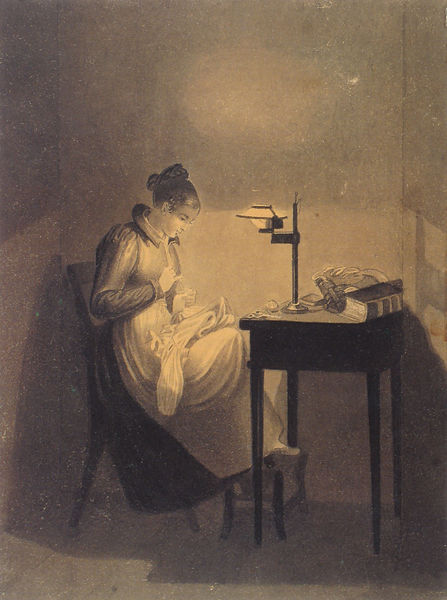
Titel: Nähende Frau im Lampenlicht (Transparentbild bei Auflicht)
Künstler: Georg Friedrich Kersting
Institution: Privatsammlung
Schlagwörter: hand, schatten, mädchen, frau, kleid, lampe, licht, stuhl, tisch, zeichnung, malerei, hemd, sitzend, alltag, arbeit, schürze, hocker, schemel, sepia, flicken, nähen, näherin, nadel, buch